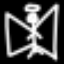
Label: angel